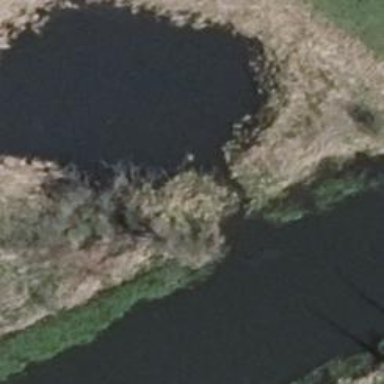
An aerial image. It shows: Pond surrounded by natural water.